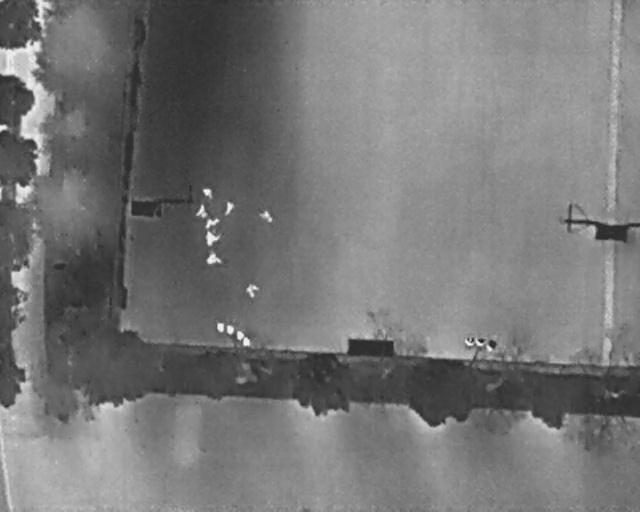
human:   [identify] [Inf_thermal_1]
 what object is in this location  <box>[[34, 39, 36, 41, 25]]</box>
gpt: <ref>1 small person at the center</ref>